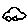
Label: car